Question: First I want to note, I've read this and have used it before and my question is different:
<URL>
I'm trying to use <URL> in Swift.
This library uses OCMock and when I try to compile, I get ''OCMock/OCMock.h' file not found' at the line '#import <OCMock/OCMock.h>'. Here's how I normally fix it, but this time, it's not working.
Just like every other Obj-C library in Swift, I added it to my bridge header, which I already had made and am using for others:
'''
#import "JSQMessages.h"
#import "JSQMessageData.h"
'''
I then added '$(PROJECT_DIR)' to my Header Search Paths.
Here is the file structure.

From the project directory, it should look for OCMock/OCMock.h, and it is there, as seen in screenshot. So why isn't it working?
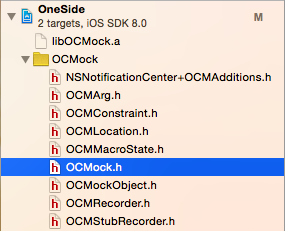
Answer: I just created a fresh swift iOS project, add JSQMessage using CocoaPod(<URL>. No error. try following:
'''
1. Create a new project
2. Create a podfile and add
pod 'JSQMessagesViewController'
3. Create a bridge header and add
#import <JSQMessagesViewController/JSQMessages.h> // import all the things
3. Run
pod install
4. Open project.xcworkspace and build it
'''